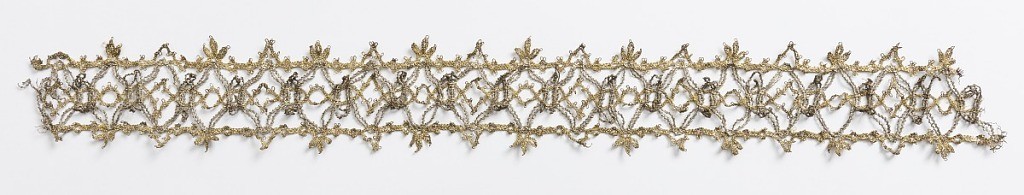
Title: Trimming
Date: late 16th–early 17th century
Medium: metallic strips wrapped around linen core Technique: bobbin lace
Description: Gold and silver metallic lace in a straight band of interlocking diamond shapes, with an elaborate picot on both long edges.